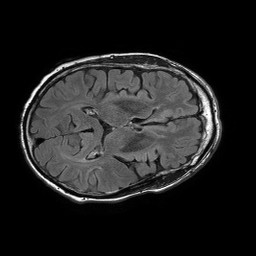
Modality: FLAIR
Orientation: axial
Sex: male
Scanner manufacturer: philips
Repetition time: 11 s
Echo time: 0.125 s